Question: I'm trying to program a client for multitouch gestures using TUIO under SmallTalk/Visualworks.
In order to get the mcz package for TUIO, I'm using Monticello.
The problem is that whenever i try to load a package with Monticello, i always end receiving this error message :

I can show you the Stack if anyone is inerested in it.
Thank's in advance.
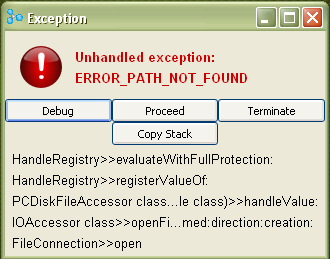
Answer: A mcz package is essentially a compressed zip file. The current implementation of Monticello in VisualWorks uses external shell programs to uncompress and compress the source code to a Monticello mcz file.
When porting packages from Monticello to VisualWorks under Windows, there is usually a problem finding the corresponding zip.exe/unzip.exe. To solve your problem, try to set your PATH variable to your zip.exe/unzip.exe.
Another approach is to download the Info-ZIP package from the web. Place it into a subfolder in the image directory and change the execution logic of the VisualWorks Monticello Package. Browse for senders of shOne: in the VisualWorks Monticello Package and change the call.
The next thing to keep in mind when porting packages from Squeak or Pharo is to always define a Namespace which is named extactly after the first word of the monticello package name (upTo: $-). Define the namespace before loading the package.
i.e. 'JQueryMobile-Libraries-NickAger.10.mcz -> Define a Namespace JQueryMobile'
Don't forget to import necessary Namespaces that the imported code requires to resolve the superclass names.
i.e. 'JQueryMobile needs Seaside.*, Javascript.*, JQuery.*, Grease.*, Smalltalk.*'